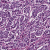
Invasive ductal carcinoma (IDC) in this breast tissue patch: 1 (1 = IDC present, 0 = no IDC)